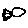
Label: fish